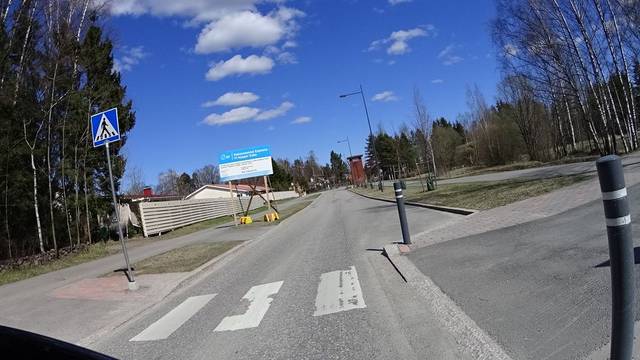
Region: Finland
Coordinates: 60.2405, 24.748